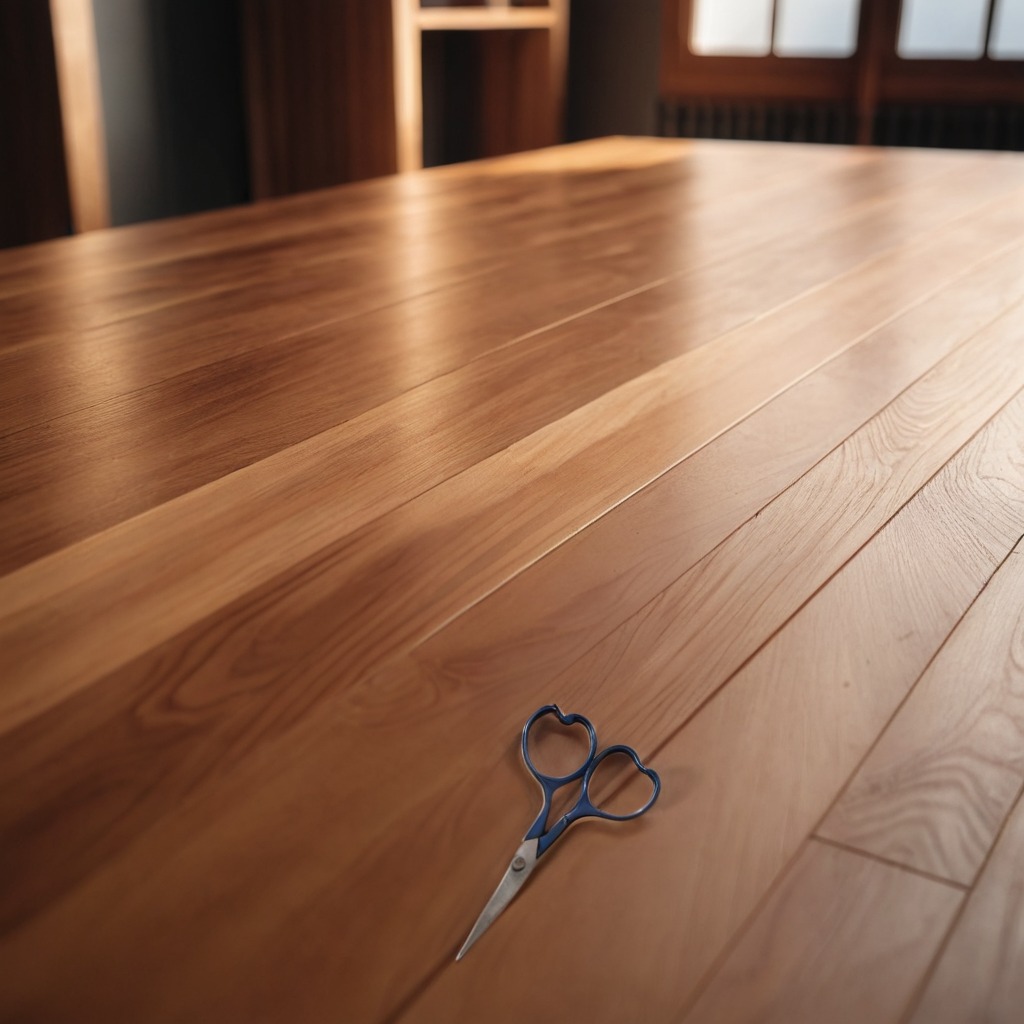
A scissor is lying on a wooden table in a carpentry studio.